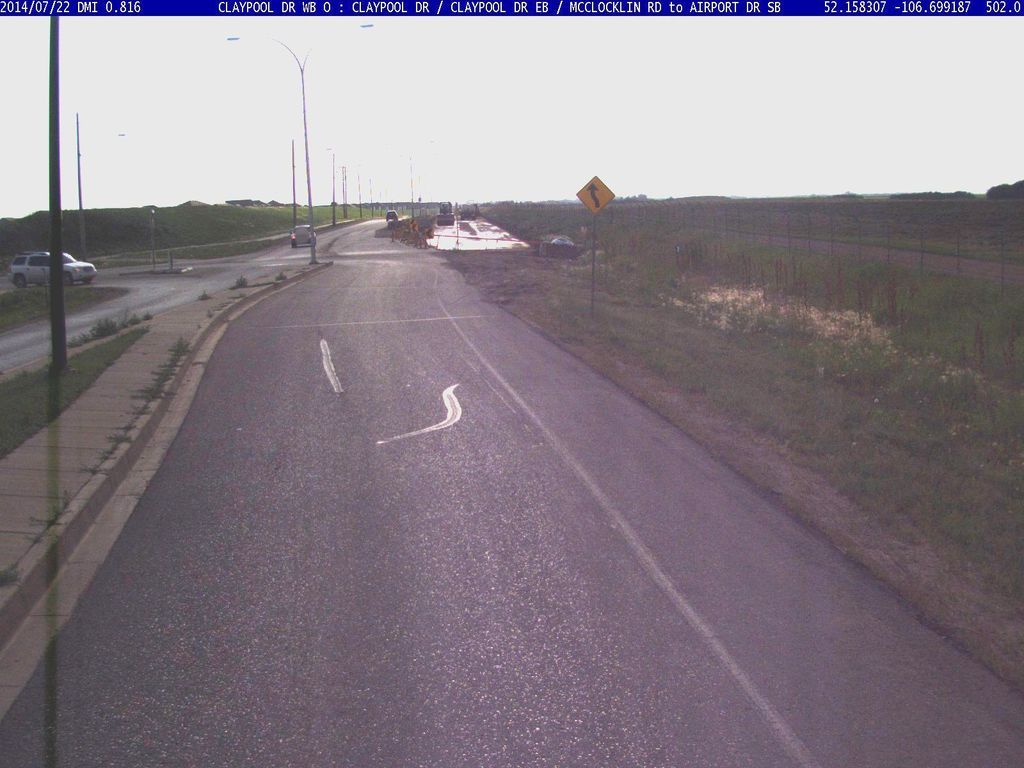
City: saskatoon